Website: apple
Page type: payment
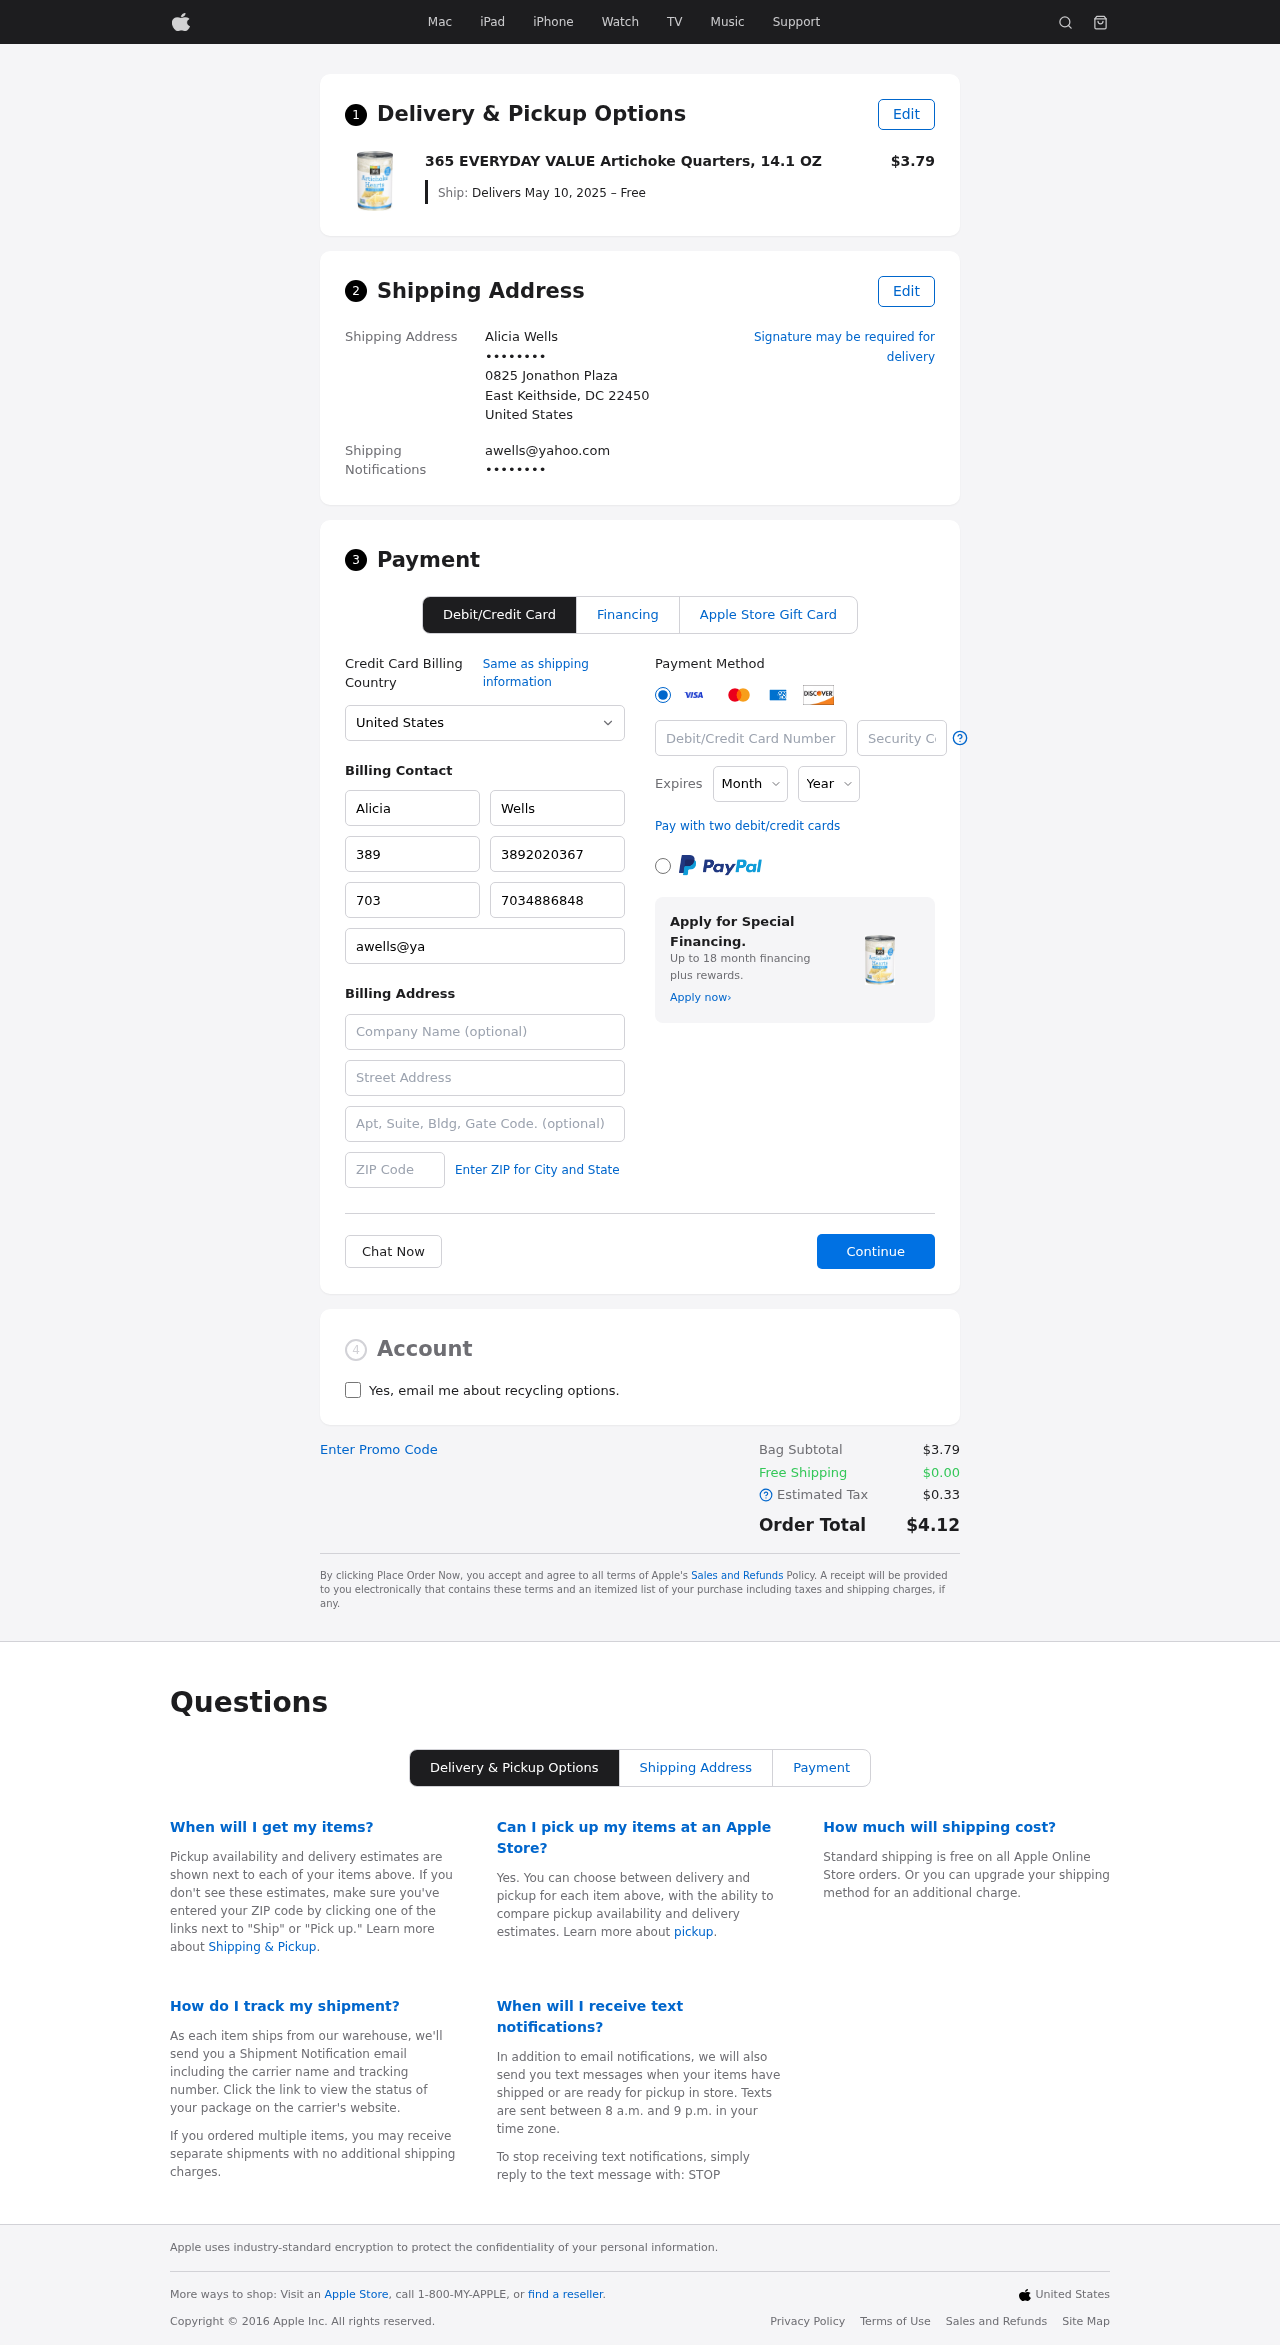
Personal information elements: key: PII_CARD_CVV
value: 6591
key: PII_CARD_EXPIRY_MONTH
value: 06
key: PII_CARD_EXPIRY_YEAR
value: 28
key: PII_CARD_NUMBER
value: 3472 8661 9526 061
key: PII_CITY_STATE_ZIP
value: East Keithside, DC 22450
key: PII_COUNTRY
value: United States
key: PII_EMAIL
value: awells@yahoo.com
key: PII_EMAIL2
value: awells@yahoo.com
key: PII_FIRSTNAME
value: Alicia
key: PII_FULLNAME
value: Alicia Wells
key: PII_LASTNAME
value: Wells
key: PII_PHONE3
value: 3892020367
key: PII_PHONE_ALT
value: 7034886848
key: PII_PHONE_ALT_AREA
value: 703
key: PII_PHONE_AREA
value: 389
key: PII_SECURITY_CODE
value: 42657
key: PII_STREET
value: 0825 Jonathon Plaza
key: PII_PHONE
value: ••••••••
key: PII_PHONE2
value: ••••••••
Product elements: key: PRODUCT1_NAME
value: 365 EVERYDAY VALUE Artichoke Quarters, 14.1 OZ
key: PRODUCT1_PRICE
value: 3.79
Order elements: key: ORDER_DELIVERY_DATE
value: Delivers May 10, 2025 – Free
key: ORDER_SUBTOTAL
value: $3.79
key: ORDER_SHIPPING_COST
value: $0.00
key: ORDER_TAX
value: $0.33
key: ORDER_TOTAL
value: $4.12